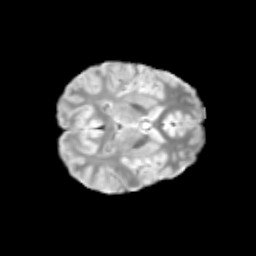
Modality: T2w
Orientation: axial
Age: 12
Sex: female
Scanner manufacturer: siemens
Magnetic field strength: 3 T
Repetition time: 3.8 s
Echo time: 0.07 s